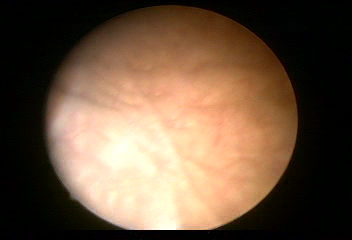
Modality: WLC
Class: Normal mucosa
Bladder cancer association: No